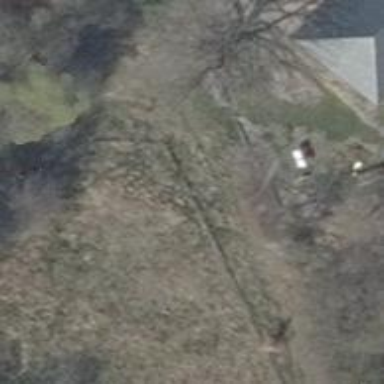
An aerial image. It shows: Grassy path.